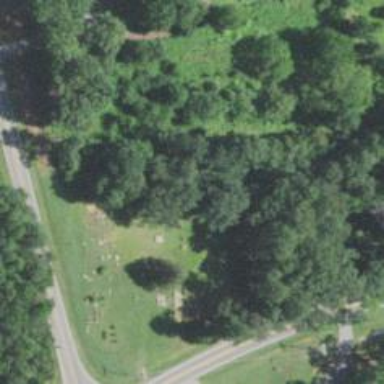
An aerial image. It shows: Cemetery.